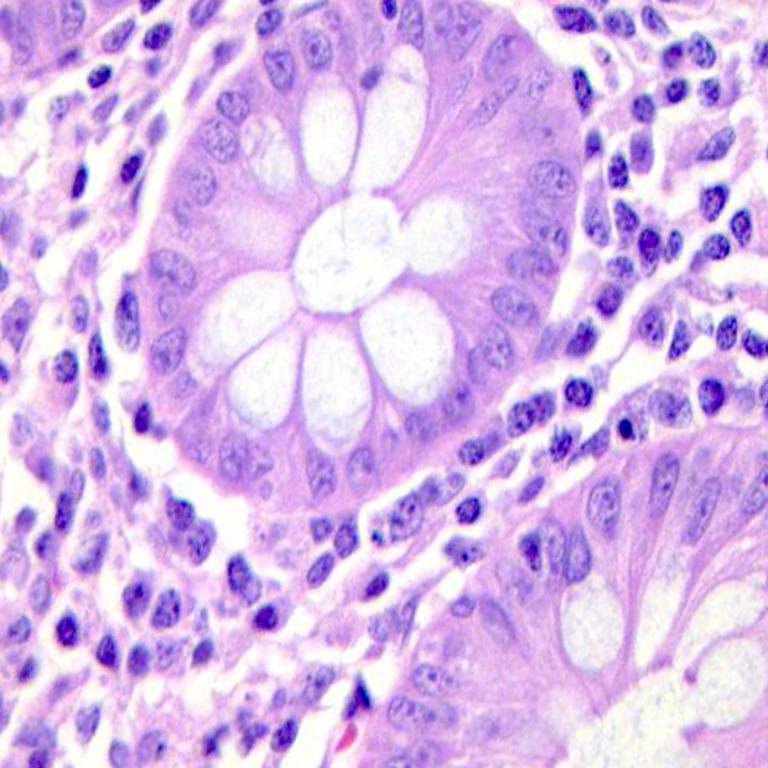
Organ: colon
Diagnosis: benign